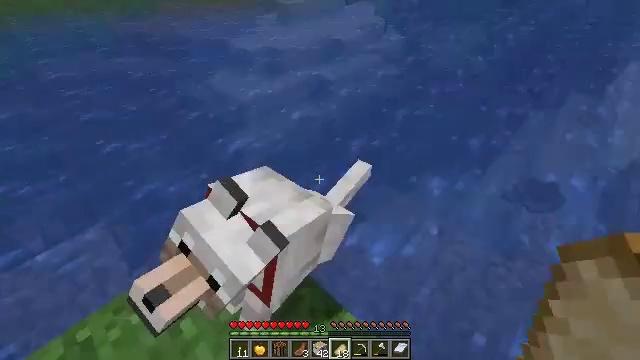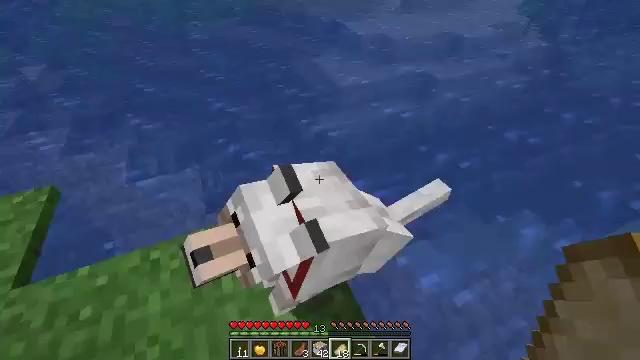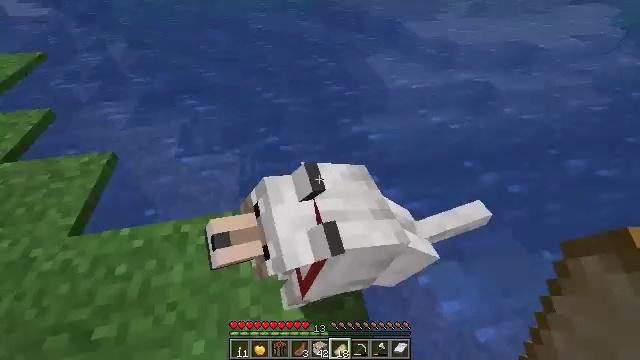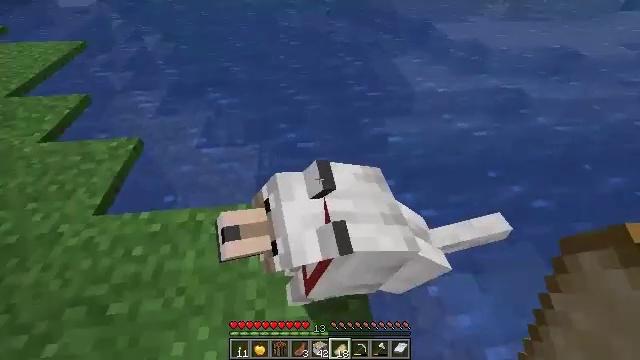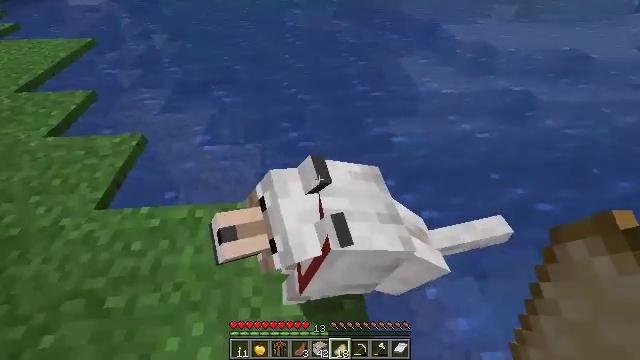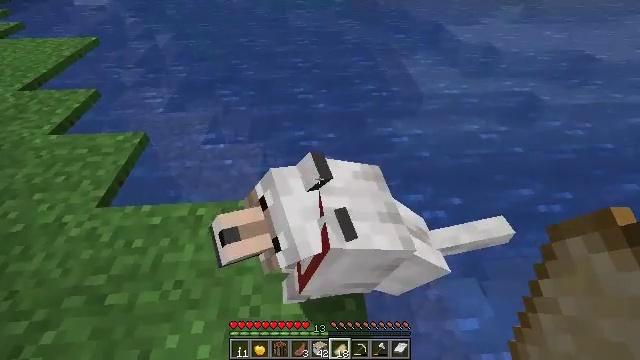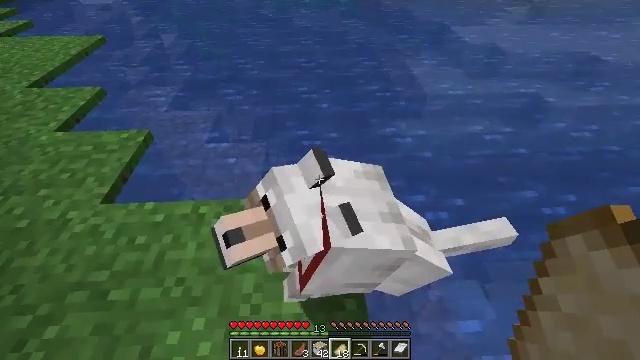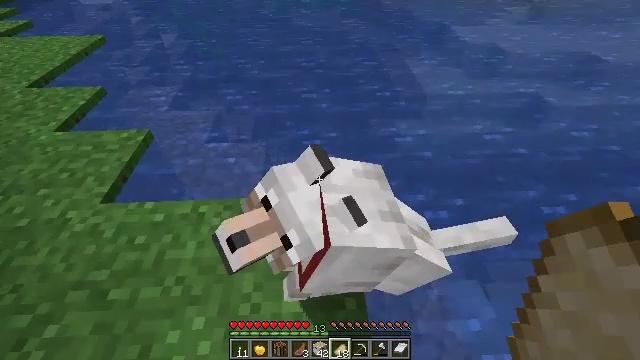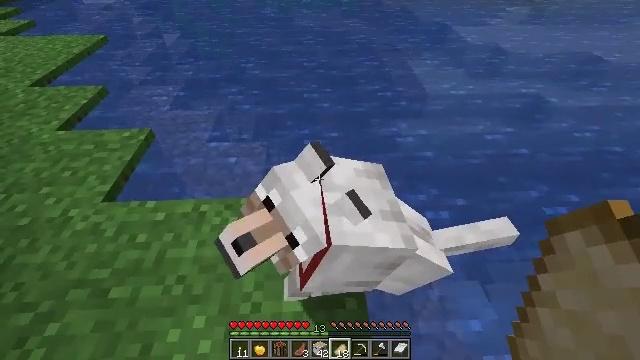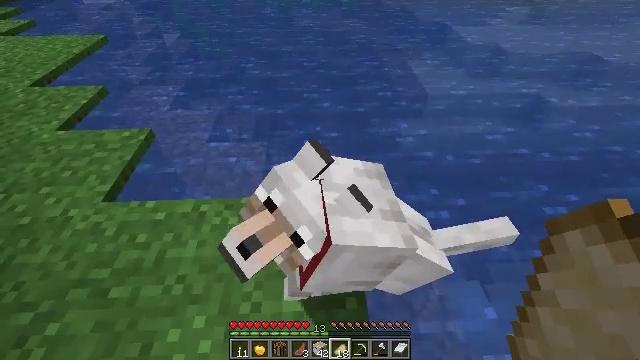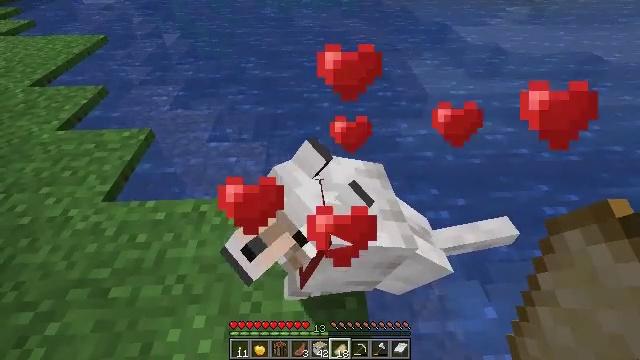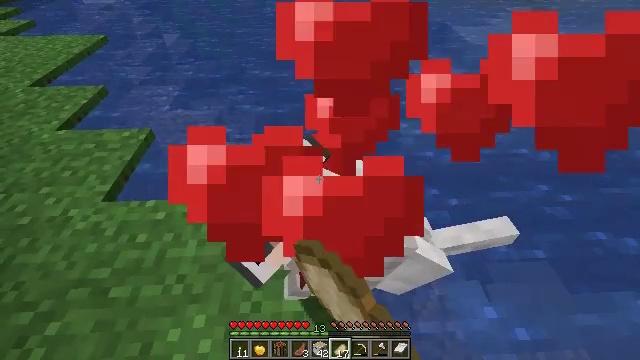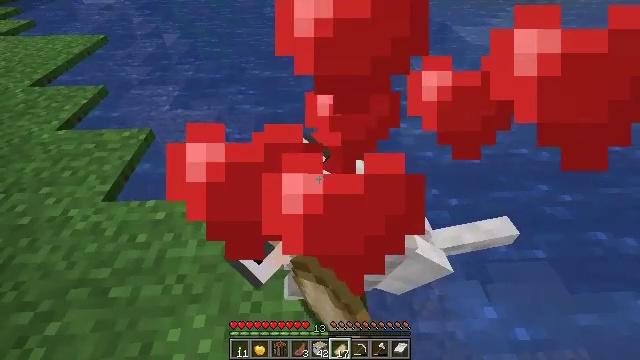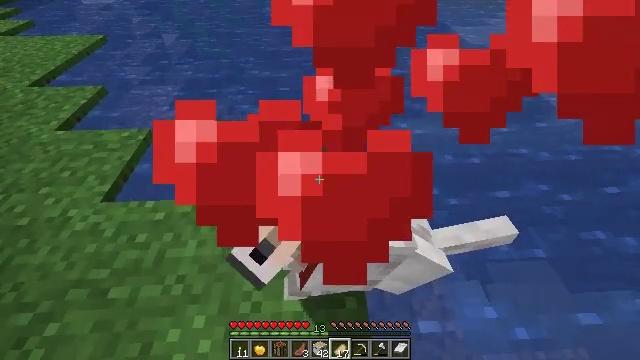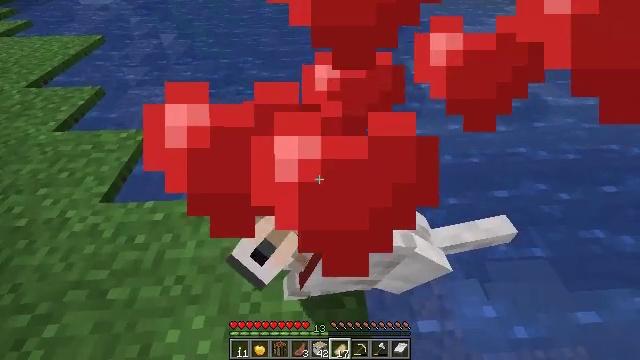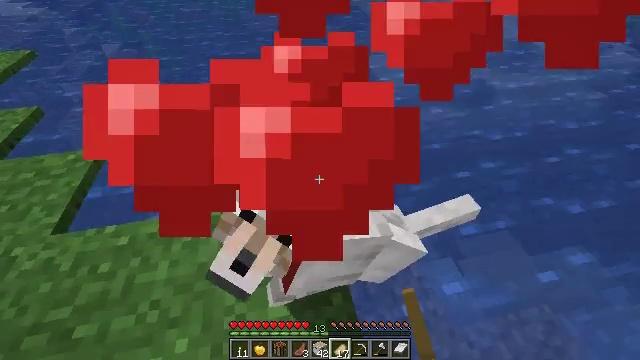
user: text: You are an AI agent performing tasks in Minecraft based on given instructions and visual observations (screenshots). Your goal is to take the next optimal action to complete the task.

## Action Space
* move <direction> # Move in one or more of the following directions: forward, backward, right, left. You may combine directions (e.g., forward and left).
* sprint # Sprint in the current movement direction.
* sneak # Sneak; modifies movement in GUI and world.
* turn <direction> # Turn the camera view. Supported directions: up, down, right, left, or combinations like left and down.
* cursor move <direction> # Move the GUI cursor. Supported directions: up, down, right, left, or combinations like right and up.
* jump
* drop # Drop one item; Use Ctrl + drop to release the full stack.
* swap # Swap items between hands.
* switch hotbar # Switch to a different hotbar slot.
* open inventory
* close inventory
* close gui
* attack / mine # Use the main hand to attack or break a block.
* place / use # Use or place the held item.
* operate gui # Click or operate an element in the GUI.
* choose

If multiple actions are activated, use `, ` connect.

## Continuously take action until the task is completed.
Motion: motion action
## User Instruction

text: Drop a birch sapling.
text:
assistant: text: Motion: turn left and down
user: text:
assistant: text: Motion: turn left
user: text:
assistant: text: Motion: turn left
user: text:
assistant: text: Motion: turn left
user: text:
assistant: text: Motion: use / place
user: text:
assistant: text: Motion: use / place
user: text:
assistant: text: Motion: use / place
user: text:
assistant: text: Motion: no_op
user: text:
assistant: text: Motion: no_op
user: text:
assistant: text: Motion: no_op
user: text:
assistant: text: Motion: no_op
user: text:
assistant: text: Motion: no_op
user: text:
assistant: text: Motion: no_op
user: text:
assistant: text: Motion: no_op
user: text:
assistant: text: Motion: turn right
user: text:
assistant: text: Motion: turn right
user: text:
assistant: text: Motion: move right, turn right
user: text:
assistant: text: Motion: move right, turn right
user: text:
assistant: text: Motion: move forward and move right
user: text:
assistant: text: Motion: move forward and move right, turn left
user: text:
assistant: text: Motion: move forward and move right, turn left
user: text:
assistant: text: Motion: no_op
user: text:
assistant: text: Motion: no_op
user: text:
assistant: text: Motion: no_op
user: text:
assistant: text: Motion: no_op
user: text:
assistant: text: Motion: no_op
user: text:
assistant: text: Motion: no_op
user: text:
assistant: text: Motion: turn left
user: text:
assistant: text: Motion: turn left and up
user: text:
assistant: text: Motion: turn left